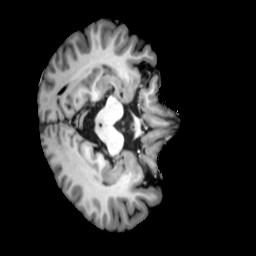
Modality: T1w
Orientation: axial
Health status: ill
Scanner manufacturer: siemens
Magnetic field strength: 3 T
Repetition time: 2 s
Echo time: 0.00303 s